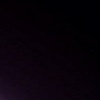
Label: space